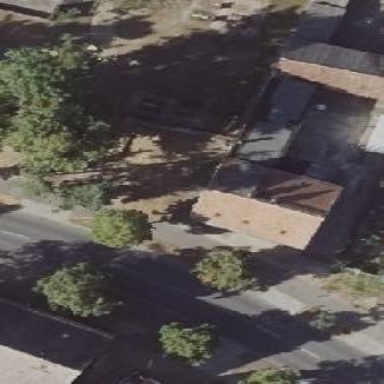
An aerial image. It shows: Detached building with cone-shaped roof.